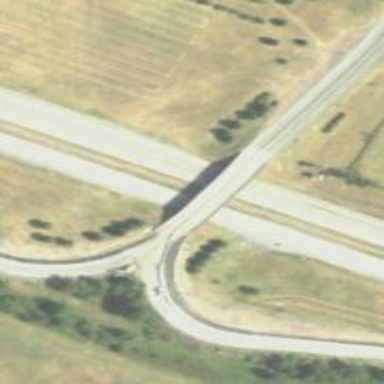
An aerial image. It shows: Bridge over motorway_link.